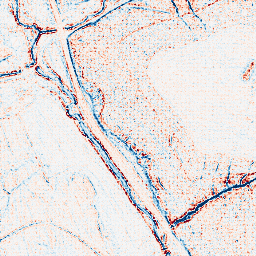
Category: edge_preserving
Decomposition family: bilateral
Decomposition parameters: d: 5
sigma_color: 75
sigma_space: 150
Upsampling method: sinc_hamming
Upsampling parameters: scale: 4
kernel_size: 4
Upsampling scale: 4